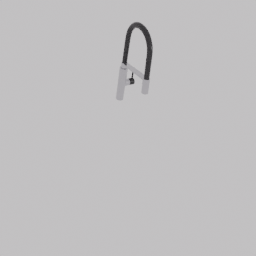
Label: appliances